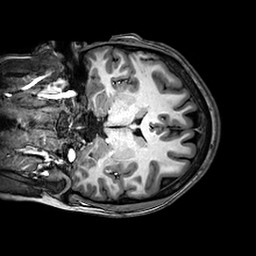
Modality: T1w
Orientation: coronal
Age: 20
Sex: female